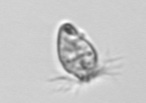
Label: Paratontonia_gracillima